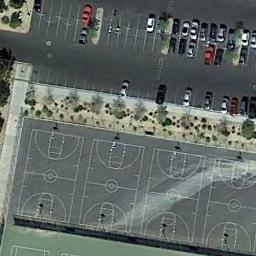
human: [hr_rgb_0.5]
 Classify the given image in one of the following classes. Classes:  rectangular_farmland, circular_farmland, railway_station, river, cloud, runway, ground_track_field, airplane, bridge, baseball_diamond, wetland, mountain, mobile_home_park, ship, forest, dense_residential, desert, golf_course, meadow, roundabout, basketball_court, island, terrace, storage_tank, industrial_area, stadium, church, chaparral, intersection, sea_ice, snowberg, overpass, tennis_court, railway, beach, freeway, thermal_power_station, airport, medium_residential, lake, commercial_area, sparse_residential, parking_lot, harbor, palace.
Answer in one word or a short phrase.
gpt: basketball_court